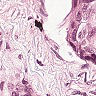
Metastatic tissue present: yes